Question: In my Asp page, i have to invoke one javascript function just before download a file in asp page. My actual requirement is i have to make sure that the downloading format whenever click the download button.
So, In my download button event i just show a div tag that contains two radio buttons(asp:RadioButton) namely docx,pdf and also one OK button.after selecting any radio button, the user will press ok Button(asp:Button).
Finally,
In the Ok Button(asp:Button) event i just hide the div tag portion and the based on the selected output format user selected,the file will be downloading.
my Ok Button event Code is given below:
'''
protected void OKButton(object sender, EventArgs e)
{
string outputType = "";
if (docx.Checked == true)
{
outputType = "docx";
}
else
{
outputType = "pdf";
}
filename=filename+"."+outputType;
ClientScript.RegisterStartupScript(GetType(), "popup", "hidePopUp()", true);
bool isDownloaded=downloadFile(strURL, docPath, filename);
}
'''
downloadFile function is given below:
'''
protected bool downloadFile(string srcURL, string docPath, string filenameOnly)
{
System.IO.FileInfo FileName = new System.IO.FileInfo(srcURL);
FileStream myFile = new FileStream(srcURL, FileMode.Open, FileAccess.Read, FileShare.ReadWrite);
BinaryReader _BinaryReader = new BinaryReader(myFile);
if (FileName.Exists)
{
try
{
long startBytes = 0;
string lastUpdateTiemStamp = File.GetLastWriteTimeUtc(docPath).ToString("r");
string _EncodedData = HttpUtility.UrlEncode(filenameOnly, Encoding.UTF8) + lastUpdateTiemStamp;
Response.Clear();
Response.Buffer = false;
Response.AddHeader("Accept-Ranges", "bytes");
Response.AppendHeader("ETag", """ + _EncodedData + """);
Response.AppendHeader("Last-Modified", lastUpdateTiemStamp);
Response.ContentType = "application/octet-stream";
Response.AddHeader("Content-Disposition", "attachment;filename=" + FileName.Name);
Response.AddHeader("Content-Length", (FileName.Length - startBytes).ToString());
Response.AddHeader("Connection", "Keep-Alive");
Response.ContentEncoding = Encoding.UTF8;
//Send data
_BinaryReader.BaseStream.Seek(startBytes, SeekOrigin.Begin);
//Dividing the data in 1024 bytes package
int maxCount = (int)Math.Ceiling((FileName.Length - startBytes + 0.0) / 1024);
//Download in block of 1024 bytes
int i;
for (i = 0; i < maxCount && Response.IsClientConnected; i++)
{
Response.BinaryWrite(_BinaryReader.ReadBytes(1024));
Response.Flush();
}
//if blocks transfered not equals total number of blocks
if (i < maxCount)
return false;
return true;
}
catch (Exception ex)
{
return false;
}
finally
{
_BinaryReader.Close();
myFile.Close();
}
}
else
{
return false;
}
}//downloadFile ends here...
'''
Here, The particullar file downloaded successfully. But it did not hide the Div Tag Portion.
i tried without invoking the downloadFile function then it will hide the div tag portion successfully.
But i have to first hide the div tag portion and then download the particular file.Kindly refer my image also...

Please guide me to get out of this issue...
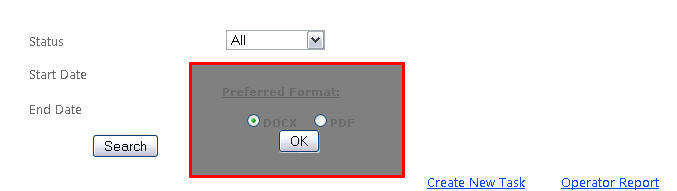
Answer: Why not hide the Div in your OKButton's ClientClick.
For example:
'''
<asp:Button ID="OkButton" runat="server" .... OnClick="OkButton_Click"
OnClientClick="document.getElementById('divName').style.display = 'none';" />
'''